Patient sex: M
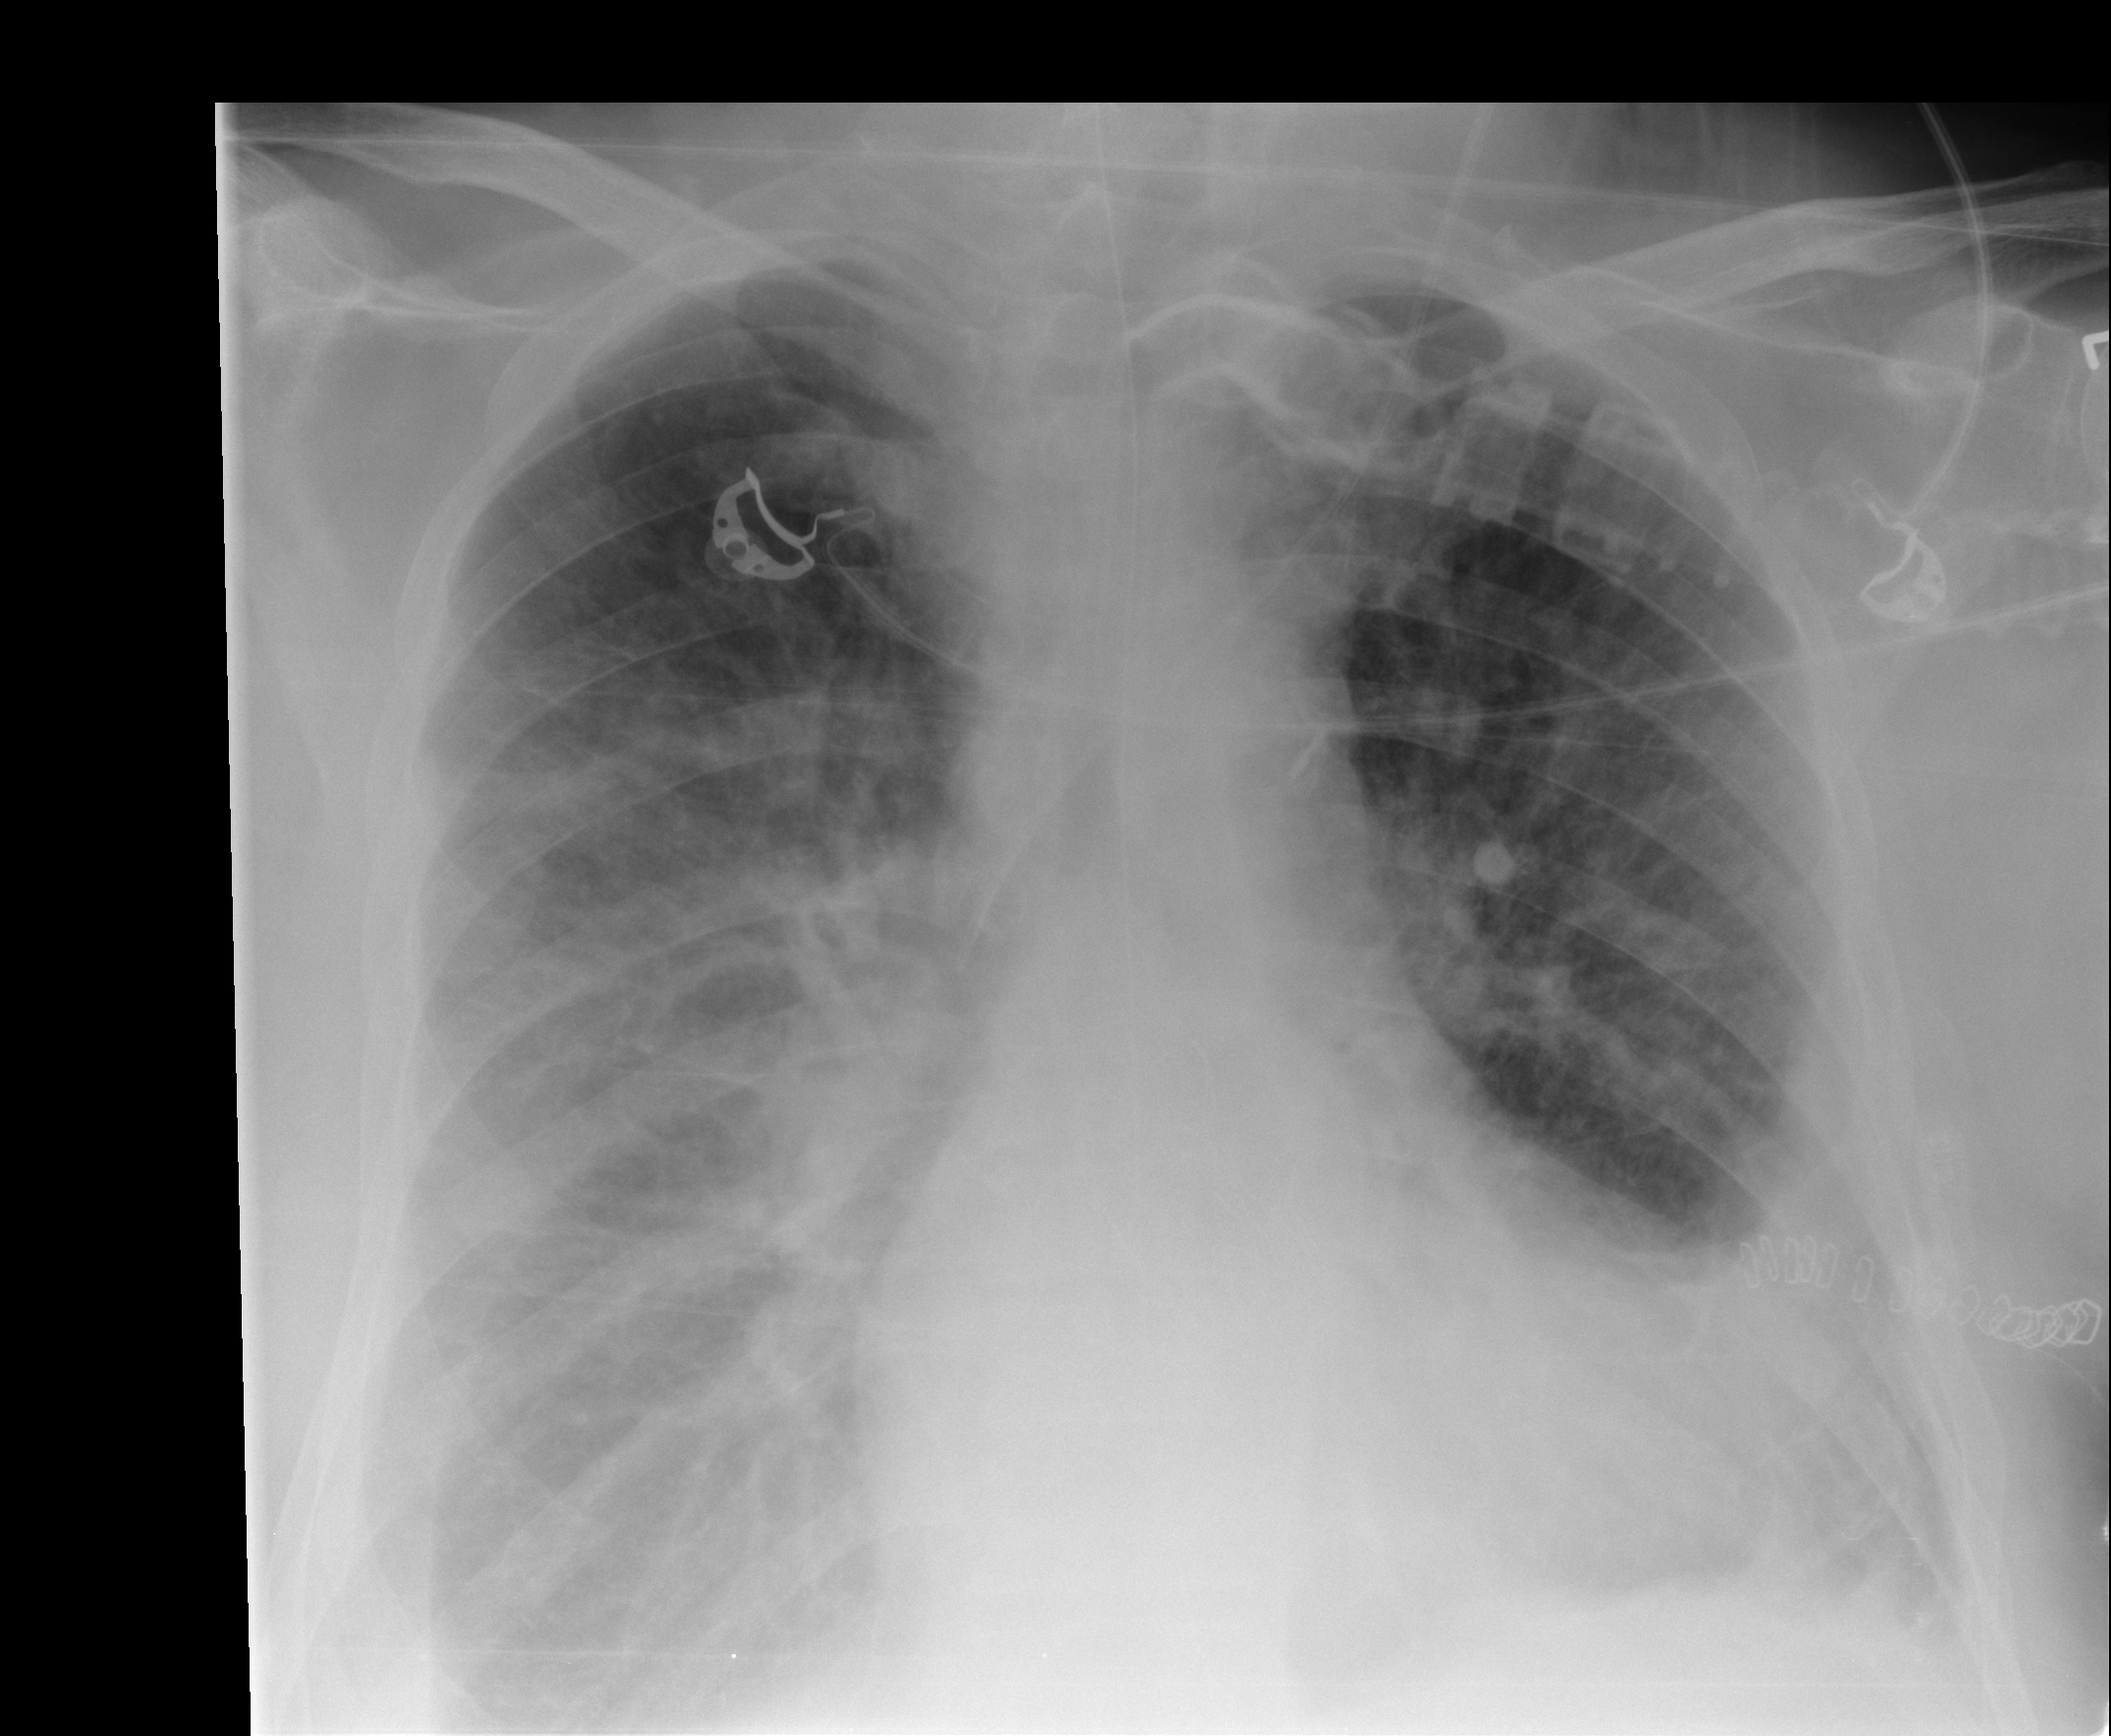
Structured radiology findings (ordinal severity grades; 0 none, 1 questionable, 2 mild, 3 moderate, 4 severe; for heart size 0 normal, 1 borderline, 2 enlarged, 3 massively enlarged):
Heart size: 2
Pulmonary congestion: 2
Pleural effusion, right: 3
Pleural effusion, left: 3
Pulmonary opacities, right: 0
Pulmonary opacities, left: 0
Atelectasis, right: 2
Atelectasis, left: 2